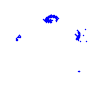
Particle: kaon